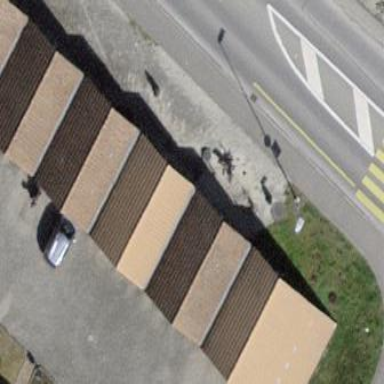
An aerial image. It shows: Garage building.